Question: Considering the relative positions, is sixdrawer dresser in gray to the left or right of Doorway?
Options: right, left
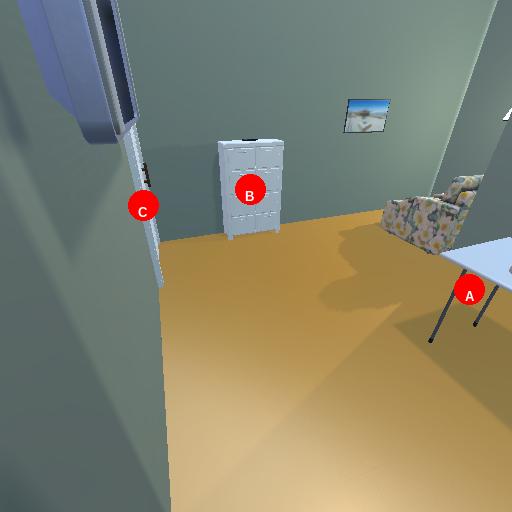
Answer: right